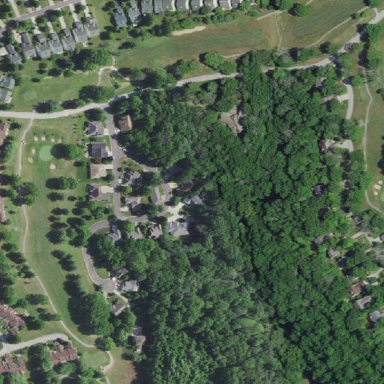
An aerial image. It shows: Golf course surrounded by greenery.